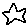
Label: star